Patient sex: M
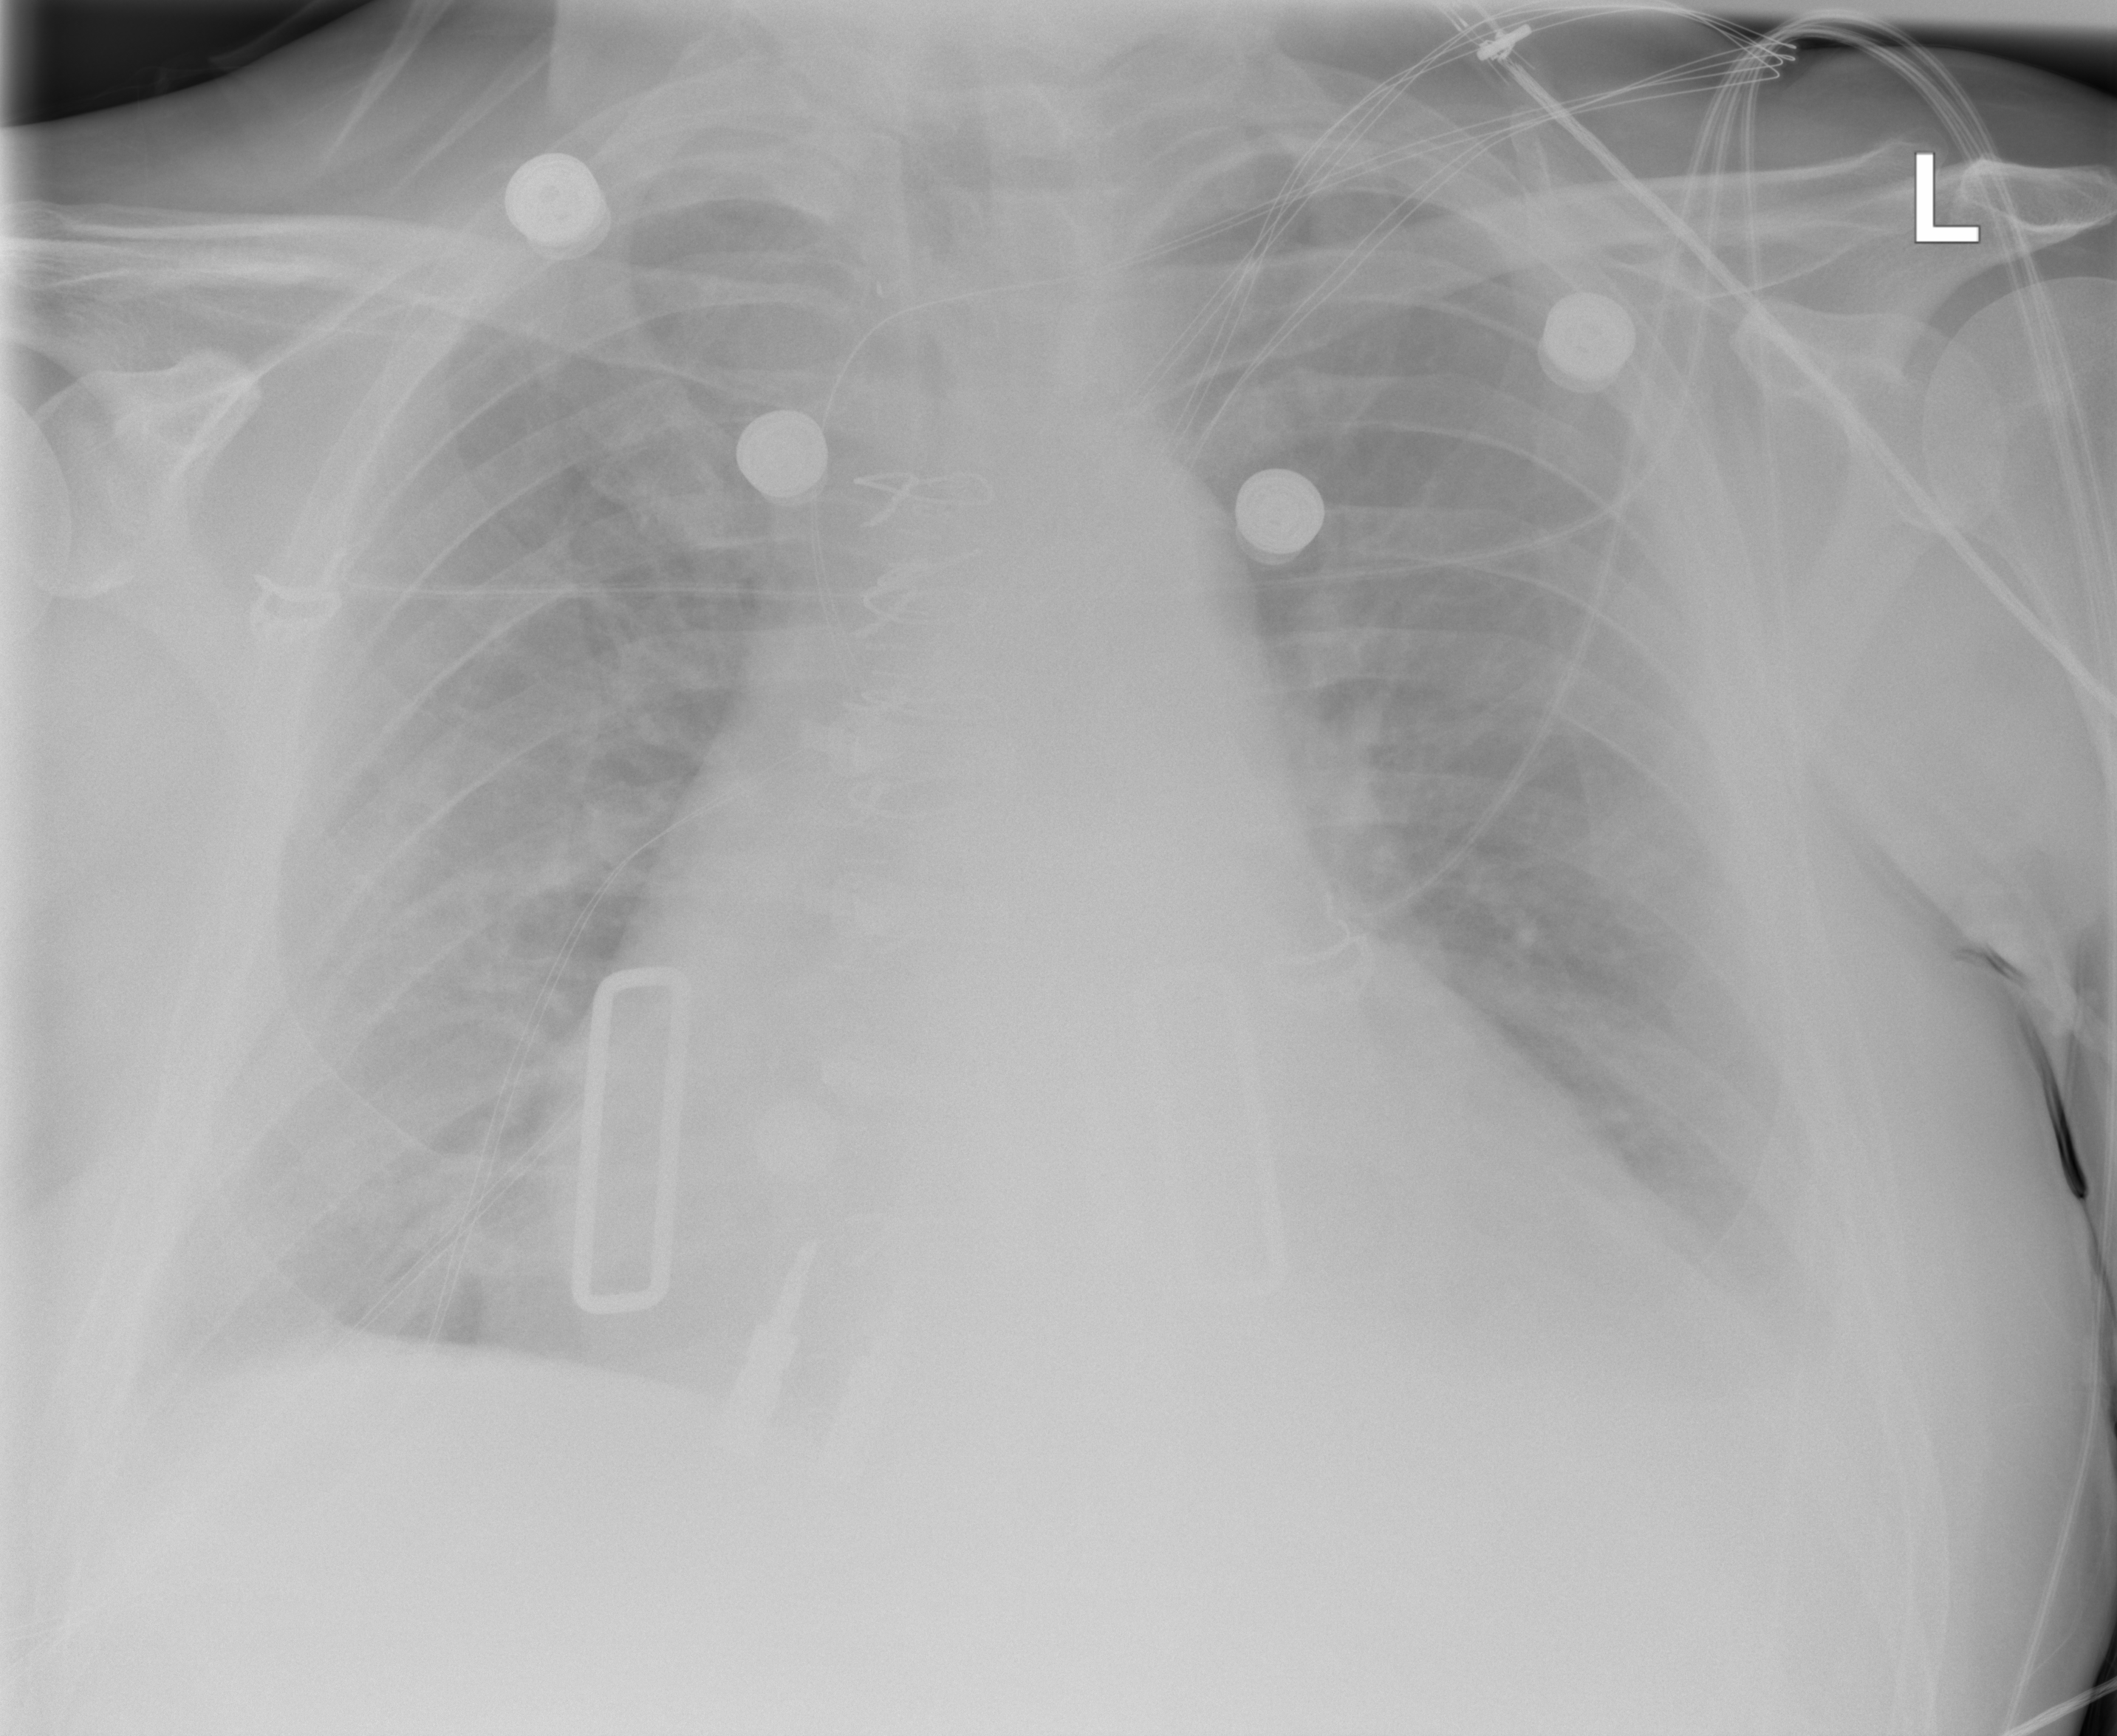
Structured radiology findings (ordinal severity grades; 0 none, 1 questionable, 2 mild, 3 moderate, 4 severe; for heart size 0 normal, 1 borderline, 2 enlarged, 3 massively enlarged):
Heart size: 3
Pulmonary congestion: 2
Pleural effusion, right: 2
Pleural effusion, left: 2
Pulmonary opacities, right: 2
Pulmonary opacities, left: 2
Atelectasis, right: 0
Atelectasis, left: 2